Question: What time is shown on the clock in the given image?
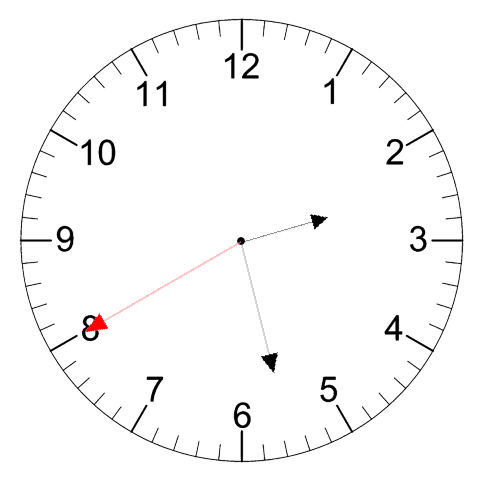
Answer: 02:27:40